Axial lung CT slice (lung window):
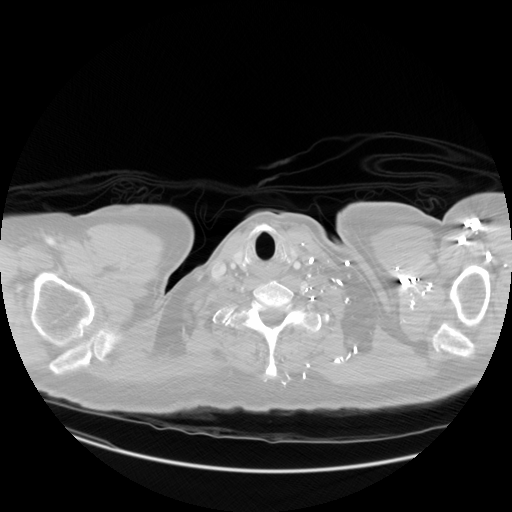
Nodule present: no